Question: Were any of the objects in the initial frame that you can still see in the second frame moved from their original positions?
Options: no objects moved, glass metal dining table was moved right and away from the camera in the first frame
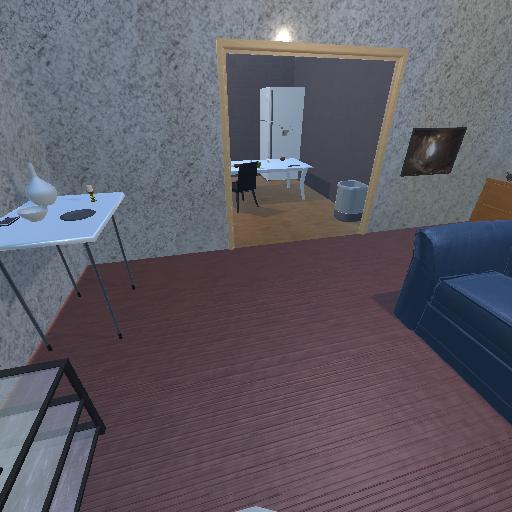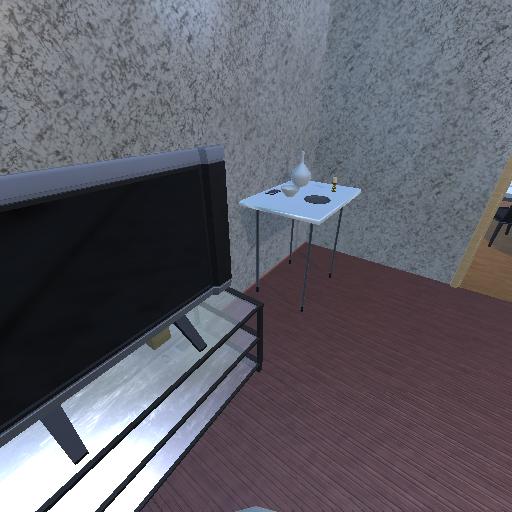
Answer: no objects moved